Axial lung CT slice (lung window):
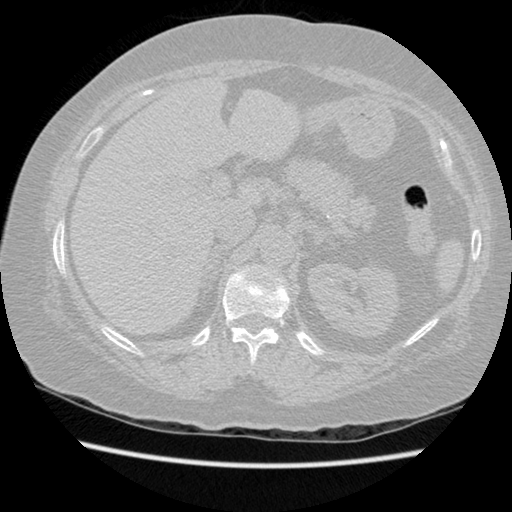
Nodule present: no